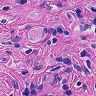
Metastatic tissue present: yes